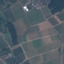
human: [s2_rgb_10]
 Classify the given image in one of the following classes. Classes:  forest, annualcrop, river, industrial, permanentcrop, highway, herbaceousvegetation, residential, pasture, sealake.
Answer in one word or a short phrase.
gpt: PermanentCrop